Question: I am using a 'TextArea' in flash and setting its 'htmlText' property to contain the following link:
'''
txtMyTextArea.htmlText = "some dynamic text here that ends in you can check this out <a href="http://www.google.co.uk" target="_blank">here</a>";
'''
It works fine when I test it in flash (CTRL + Enter), although when I open the generated HTML I get the following error dialog:

How can I make the link work without receiving the security dialog?
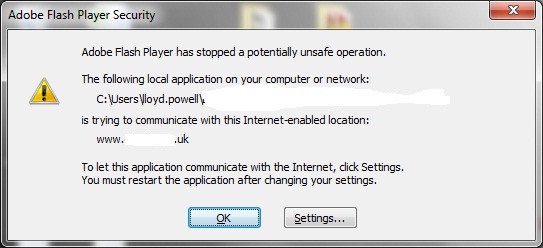
Answer: You can block the pop-up and let your SWF always connect to external sites. By visiting the link below , But beware there is a lot of potential risks too.
Just visit the below link and select "Always allow".
<URL>